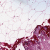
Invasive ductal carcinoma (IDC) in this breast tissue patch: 0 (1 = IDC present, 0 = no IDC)